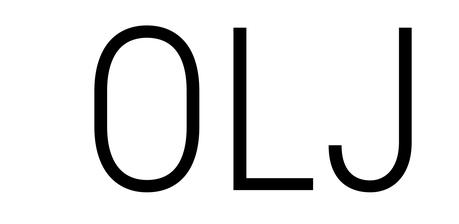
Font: Roboto_Condensed_Light